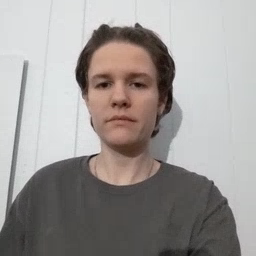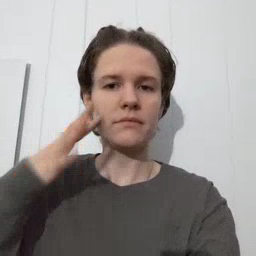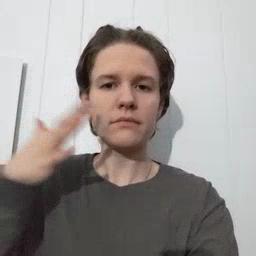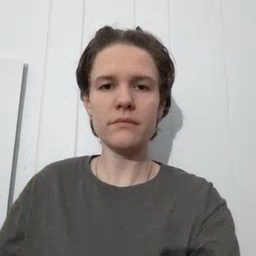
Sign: noisy